Interaction volume radius: 10 \u00c5
Interaction volume height: 15 \u00c5
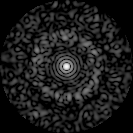
Disorder parameter: 0.8547